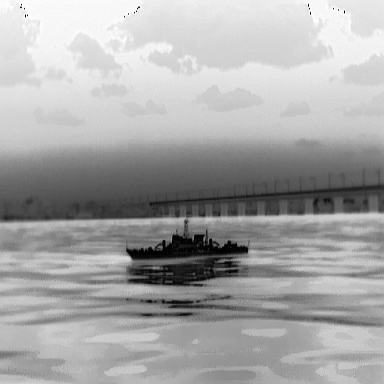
There is a warship in the infrared image.